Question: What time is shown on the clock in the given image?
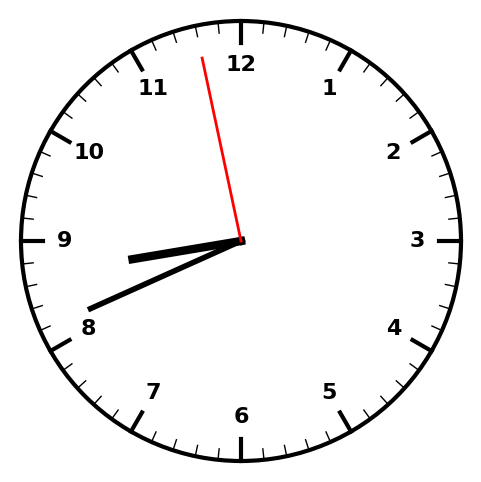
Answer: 08:40:58